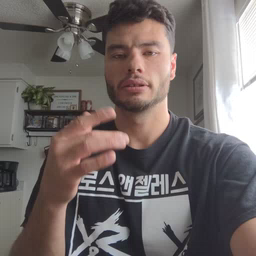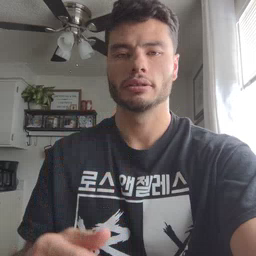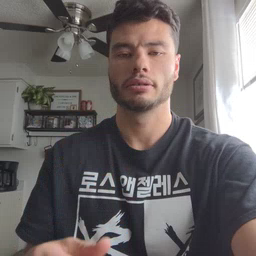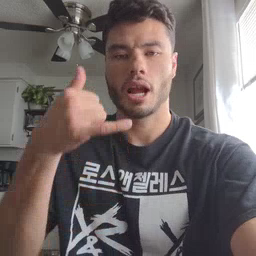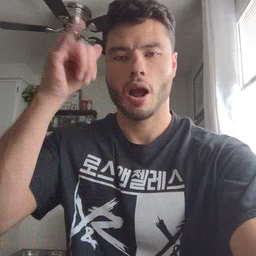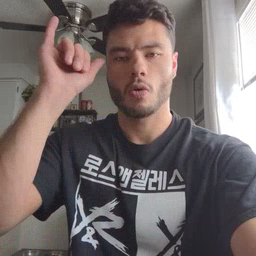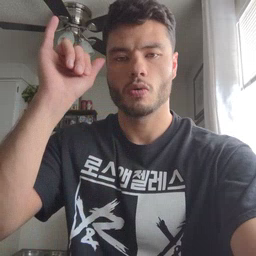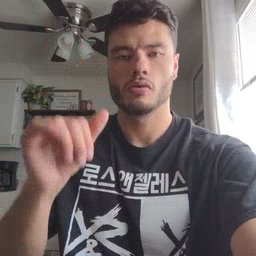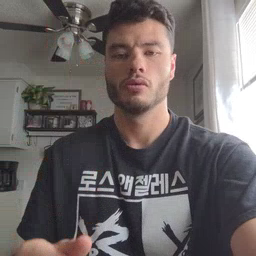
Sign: cow